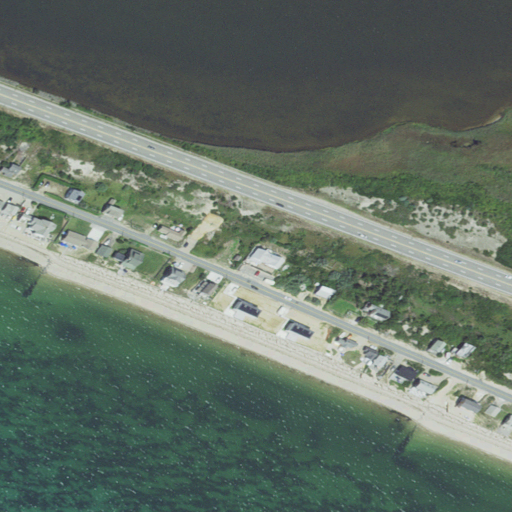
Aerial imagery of island in Massachusetts named Pilgrim Beach containing open water, medium intensity development, barren land, herbaceous wetlands, low intensity development, high intensity development, and woody wetlands